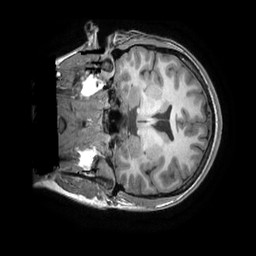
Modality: T1w
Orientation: coronal
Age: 20
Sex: female
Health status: healthy
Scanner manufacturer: ge